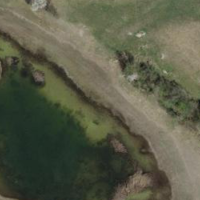
EUNIS habitat code: 14
Species observed at this site:
Pseudochorthippus parallelus
Pholidoptera griseoaptera
Chorthippus biguttulus
Roeseliana roeselii